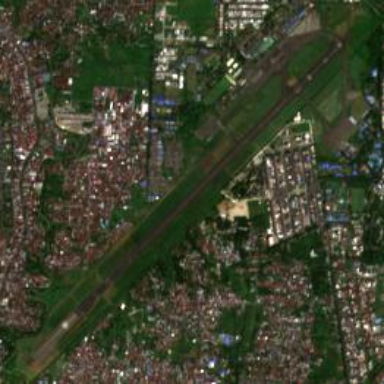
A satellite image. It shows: Military airfield within military land use area. The airport is classified as military aerodrome.